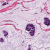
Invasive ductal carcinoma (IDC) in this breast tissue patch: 1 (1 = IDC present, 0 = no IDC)